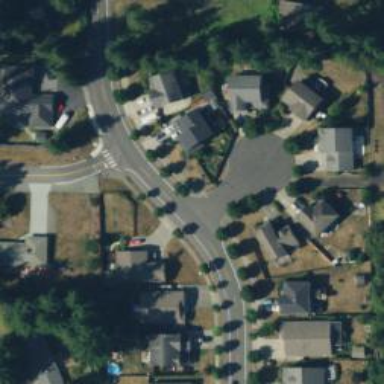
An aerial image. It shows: Residential road with sidewalk on the left.